二年级 · 计数
3 号运动员跳了几下?

1 号运动员跳的数量比我多 8 下。

我跳的数量比 2 号运动员多

15 下。
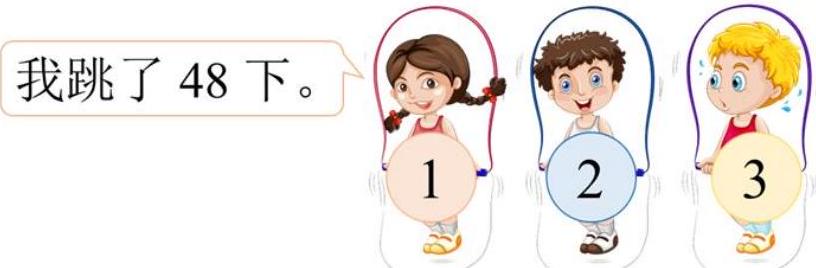
答案: $48-8+15=55$ （下）

答: 3 号运动员跳了 55 下。